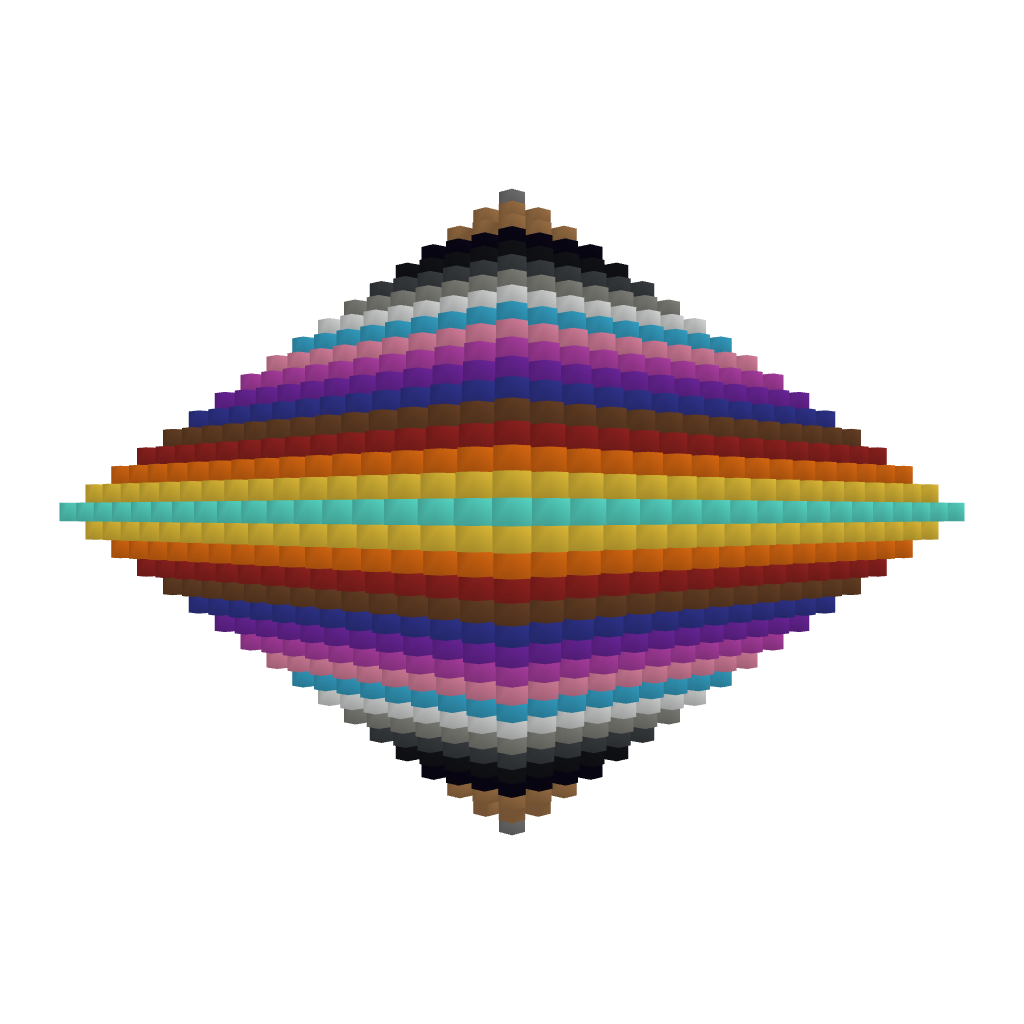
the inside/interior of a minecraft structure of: Artistic Rainbow Pyramid 2